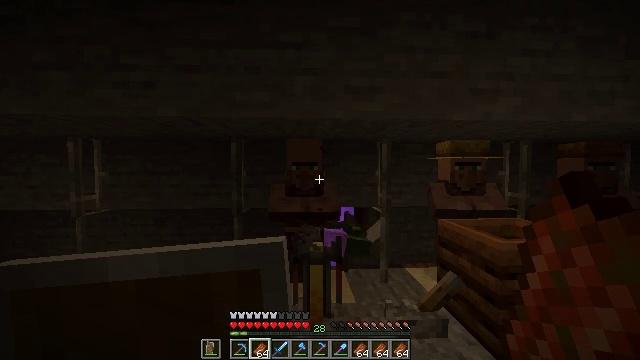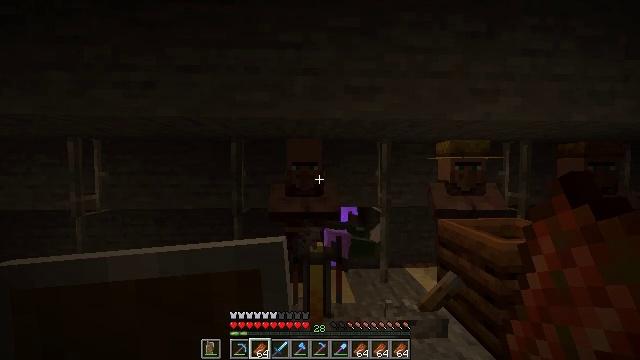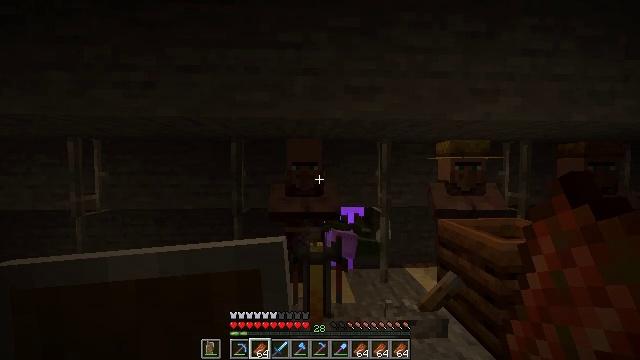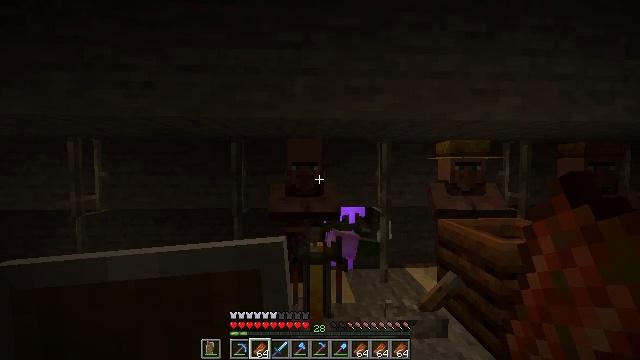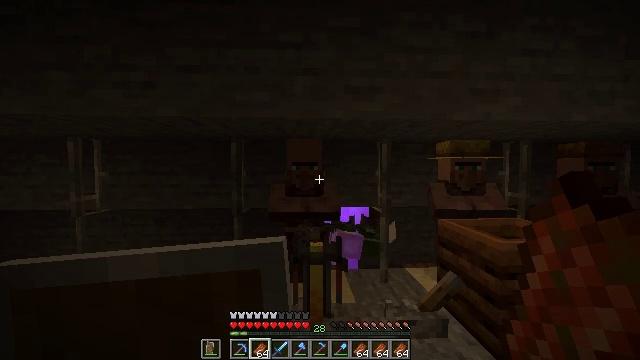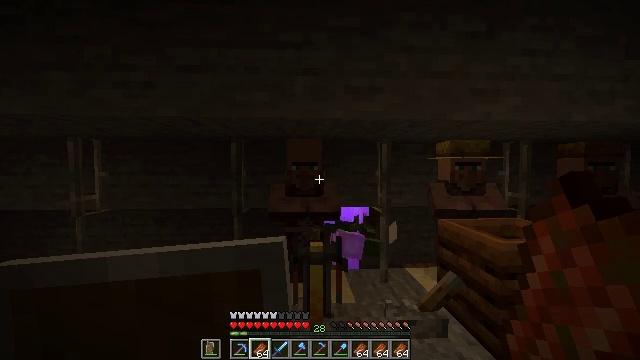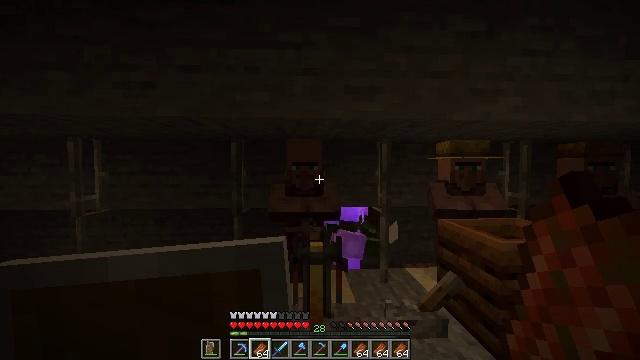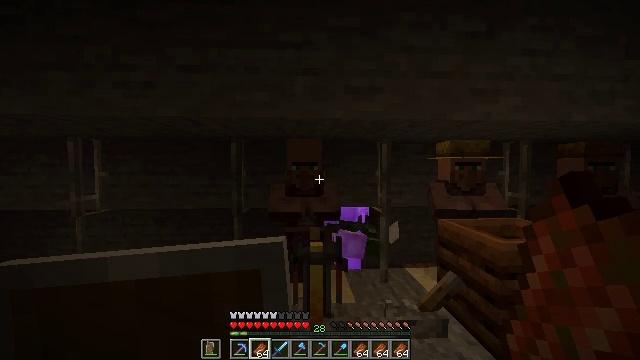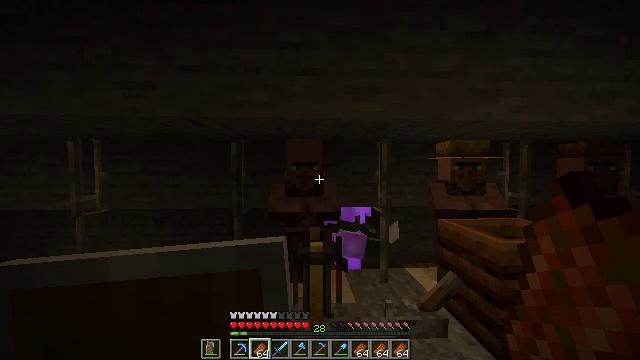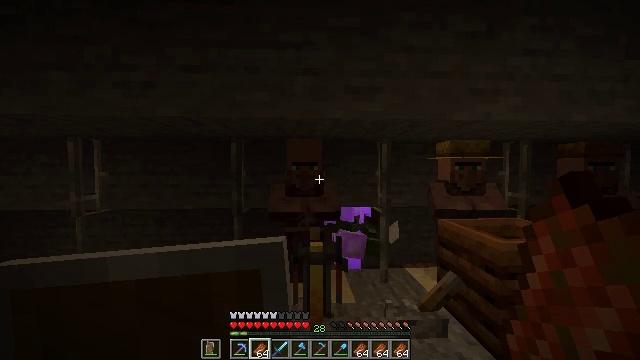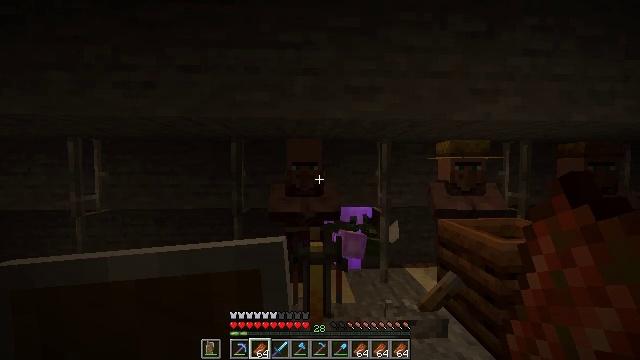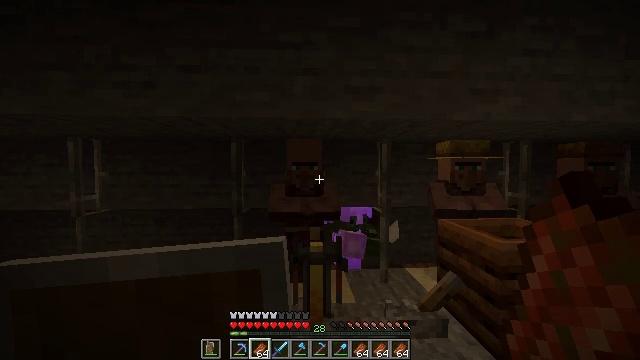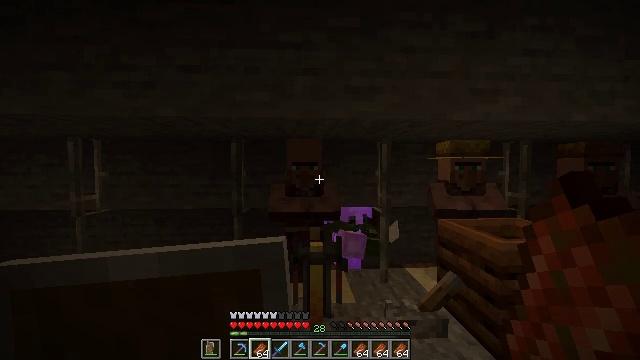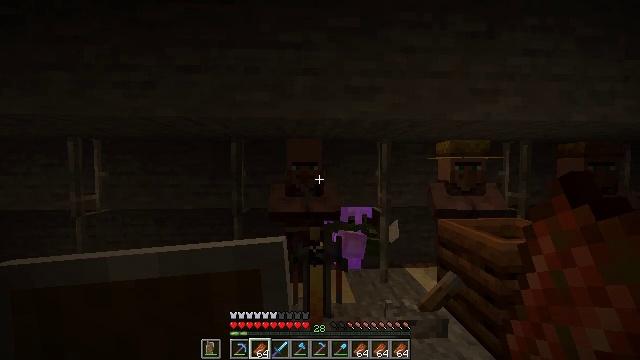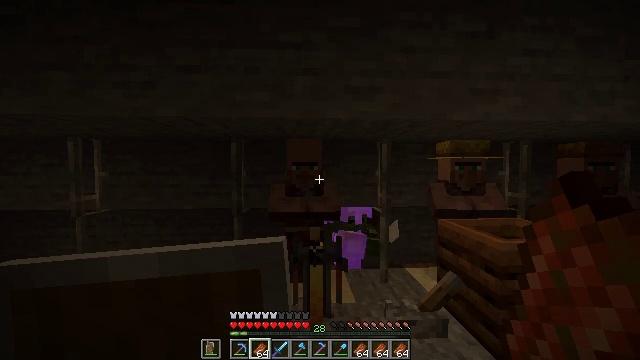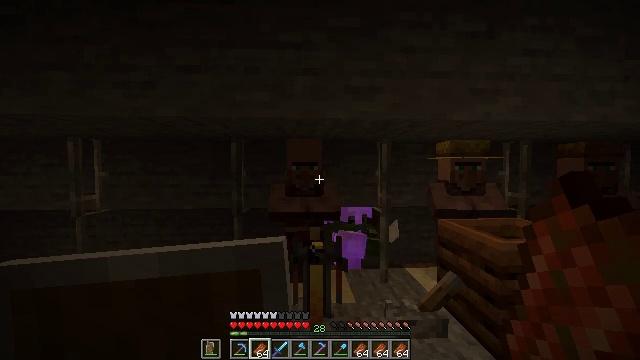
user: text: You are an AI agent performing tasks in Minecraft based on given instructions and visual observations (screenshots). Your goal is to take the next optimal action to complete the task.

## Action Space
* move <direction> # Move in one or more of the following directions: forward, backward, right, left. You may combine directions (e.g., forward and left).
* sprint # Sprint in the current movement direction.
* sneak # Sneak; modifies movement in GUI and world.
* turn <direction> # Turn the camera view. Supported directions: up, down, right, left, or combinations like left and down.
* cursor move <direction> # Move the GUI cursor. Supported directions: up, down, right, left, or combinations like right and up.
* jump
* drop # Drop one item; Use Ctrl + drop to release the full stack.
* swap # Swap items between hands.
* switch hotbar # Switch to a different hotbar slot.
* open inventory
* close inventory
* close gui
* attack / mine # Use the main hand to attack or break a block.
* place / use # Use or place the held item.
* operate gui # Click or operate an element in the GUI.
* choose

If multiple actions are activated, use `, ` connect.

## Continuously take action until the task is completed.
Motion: motion action
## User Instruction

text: Break the blue shulker box to pick it up.
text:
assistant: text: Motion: no_op
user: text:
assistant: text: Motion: no_op
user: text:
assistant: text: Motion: no_op
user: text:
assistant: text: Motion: no_op
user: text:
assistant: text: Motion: no_op
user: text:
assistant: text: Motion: no_op
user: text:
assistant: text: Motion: no_op
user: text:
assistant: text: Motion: no_op
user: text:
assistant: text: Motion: no_op
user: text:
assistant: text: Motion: no_op
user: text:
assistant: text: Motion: no_op
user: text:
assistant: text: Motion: no_op
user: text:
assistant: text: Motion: no_op
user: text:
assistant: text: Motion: no_op
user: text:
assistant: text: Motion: no_op
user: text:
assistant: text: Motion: no_op
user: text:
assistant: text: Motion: no_op
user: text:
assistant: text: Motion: no_op
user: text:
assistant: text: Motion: no_op
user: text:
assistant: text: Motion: no_op
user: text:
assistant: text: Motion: no_op
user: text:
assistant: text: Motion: no_op
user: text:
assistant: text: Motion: no_op
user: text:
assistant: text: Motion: no_op
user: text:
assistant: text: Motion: no_op
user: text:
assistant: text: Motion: no_op
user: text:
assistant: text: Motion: no_op
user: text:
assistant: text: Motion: no_op
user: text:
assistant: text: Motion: no_op
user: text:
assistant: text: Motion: no_op